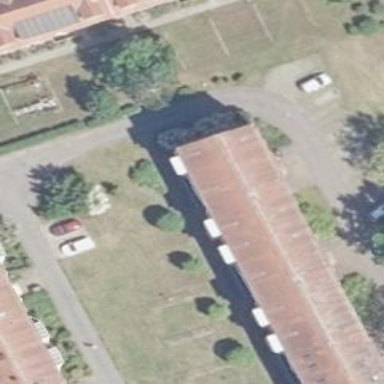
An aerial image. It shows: Apartments building with gabled roof that is oriented along.